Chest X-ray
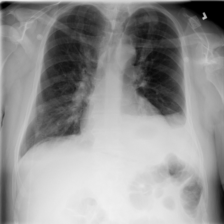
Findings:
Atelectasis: negative
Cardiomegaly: negative
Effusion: positive
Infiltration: negative
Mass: negative
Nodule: positive
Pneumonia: negative
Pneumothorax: negative
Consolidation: positive
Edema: negative
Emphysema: negative
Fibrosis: negative
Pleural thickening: negative
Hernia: negative